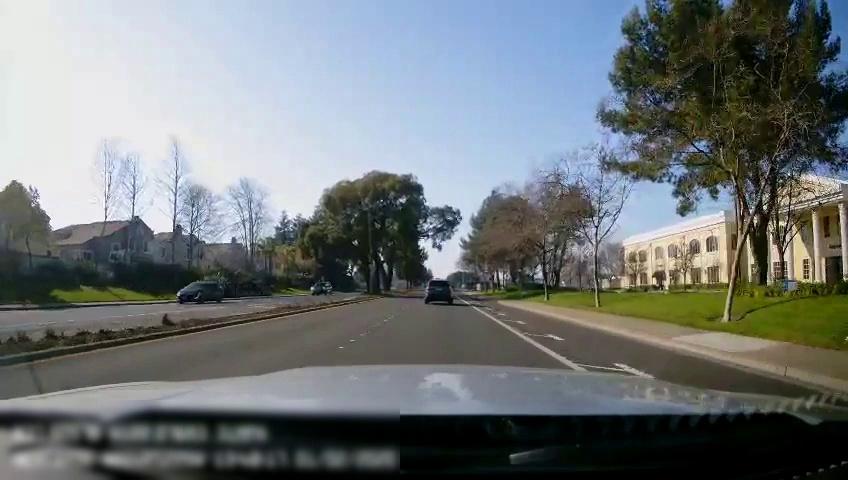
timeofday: Day
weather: Sunny
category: Drivable Space
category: Drivable Space
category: Vehicles | Car
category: Vehicles | SUV
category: Vehicles | SUV
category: Lanes | Current Lane
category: Lanes | Current Lane